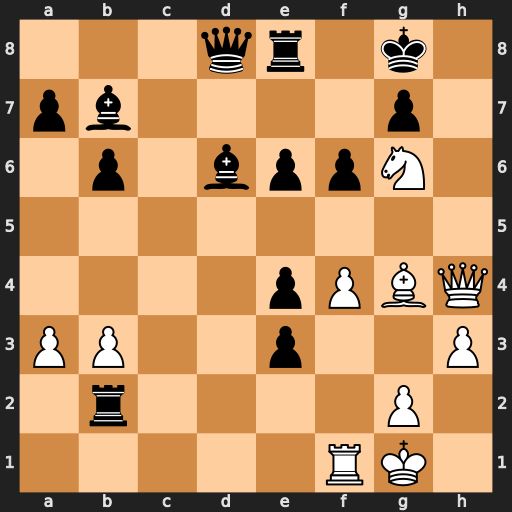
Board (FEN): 3qr1k1/pb4p1/1p1bppN1/8/4pPBQ/PP2p2P/1r4P1/5RK1
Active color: w
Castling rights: -
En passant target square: -
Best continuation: Bxe6+ Rxe6 Qh8+ Kf7 Qxd8